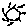
Label: sun